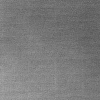
Atmospheric dust classification: dusty